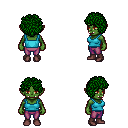
a pixel art fantasy rpg character, female body template, orc, green skin, teal pirate shirt, magenta pants, green curly afro hairstyle, maroon shoes, four views (front, back, left, right), 2x2 character sprite sheet, small pixel art, hard edges, no anti-aliasing